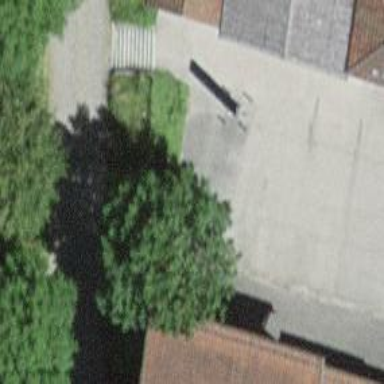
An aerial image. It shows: Road with steps.